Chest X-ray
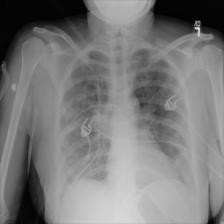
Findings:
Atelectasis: negative
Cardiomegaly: negative
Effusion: negative
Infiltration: negative
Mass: negative
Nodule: positive
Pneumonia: negative
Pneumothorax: negative
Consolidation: negative
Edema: negative
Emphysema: negative
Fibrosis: negative
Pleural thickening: negative
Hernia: negative